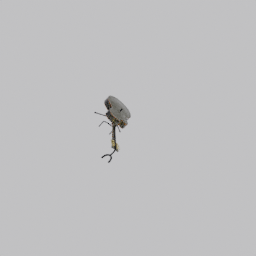
Label: electronics